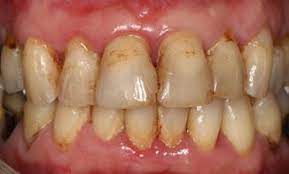
Condition: Tooth Discoloration